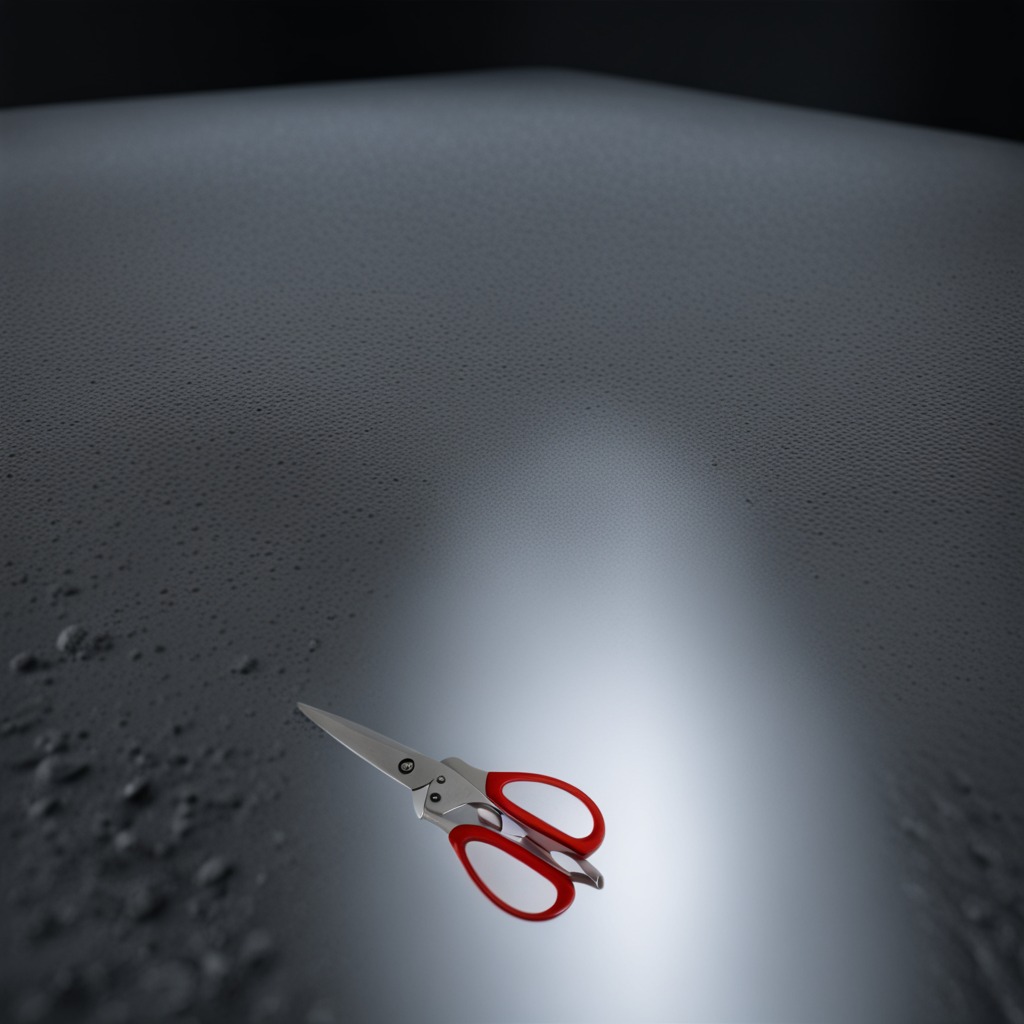
A scissor lies on a clean granite table inside a workshop at night dim ambient light soft shadows worn but